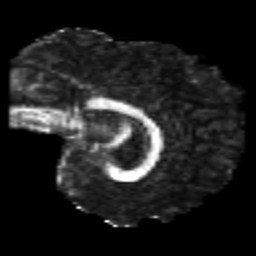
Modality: FA
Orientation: sagittal
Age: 21
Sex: male
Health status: healthy
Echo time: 0.074 s